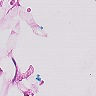
Metastatic tissue present: no